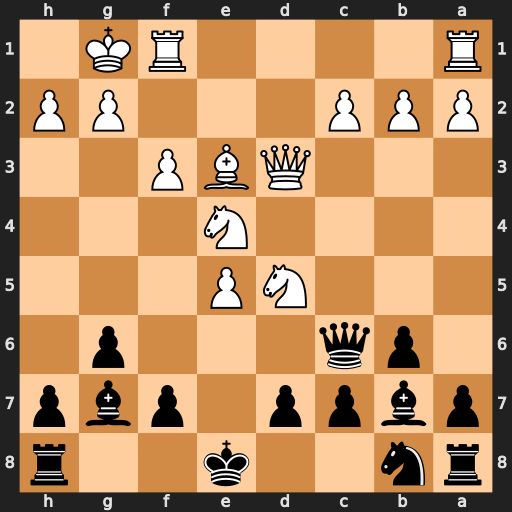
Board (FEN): rn2k2r/pbpp1pbp/1pq3p1/3NP3/4N3/3QBP2/PPP3PP/R4RK1
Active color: b
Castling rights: kq
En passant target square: -
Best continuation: Qxd5 Nf6+ Bxf6 Qxd5 Bxd5